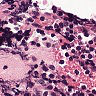
Metastatic tissue present: no